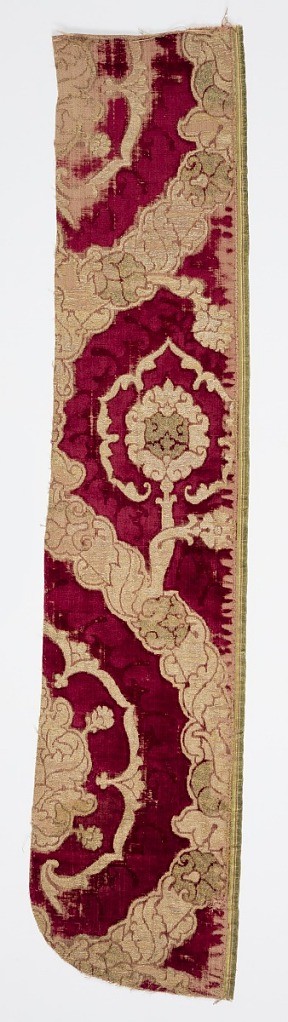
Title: Textile
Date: late 15th century
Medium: silk, metallic yarns Technique: supplementary warp forming raised cut pile (velvet) in a 4&1 satin foundation, with discontinuous supplementary wefts (brocaded)
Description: Large-scale pomegranate design within an ogival framework, in red velvet with two pile heights, gold brocading, and some gold in raised loops. May have been part of a chasuble.